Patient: sex F, age 75
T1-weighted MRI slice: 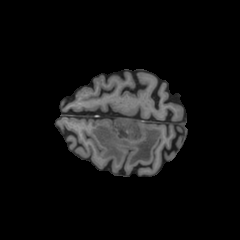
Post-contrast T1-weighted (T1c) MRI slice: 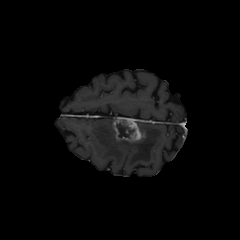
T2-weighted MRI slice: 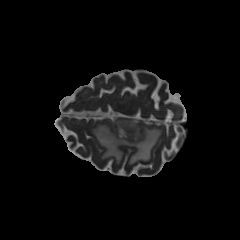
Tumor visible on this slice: yes
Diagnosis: Glioblastoma, IDH-wildtype
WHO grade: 4